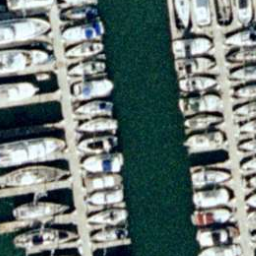
Label: harbor